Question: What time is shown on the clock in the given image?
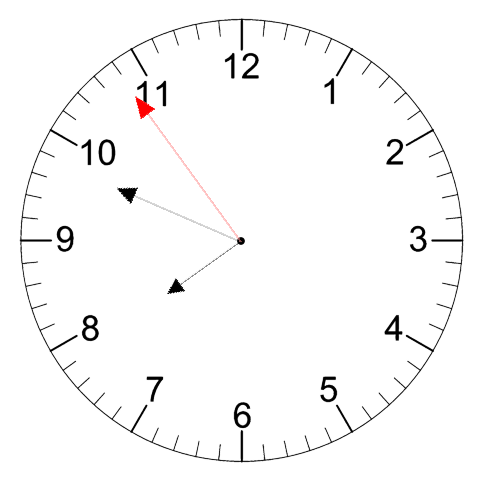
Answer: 07:48:54